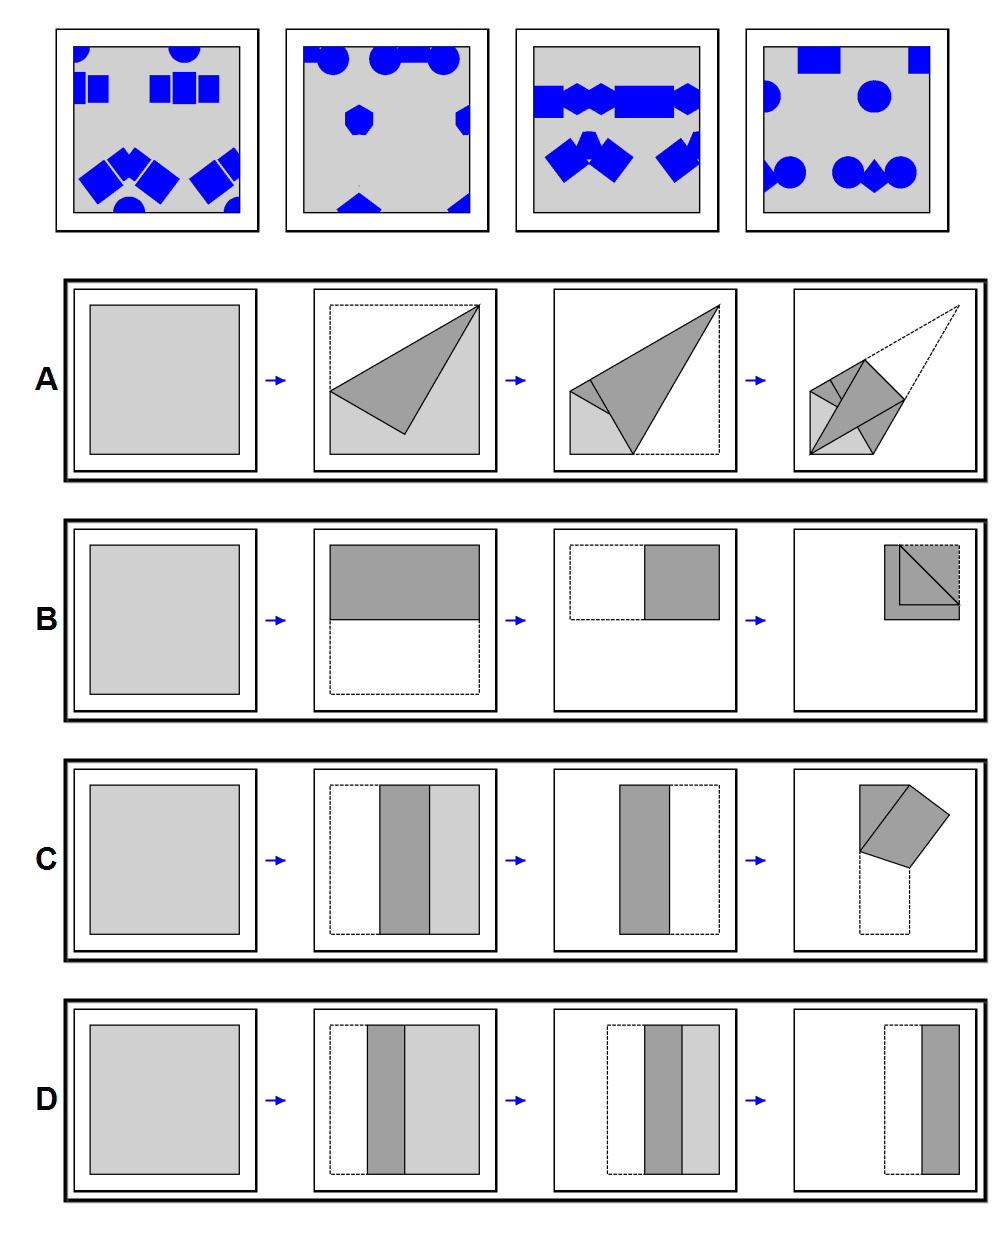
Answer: C